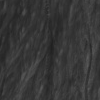
Atmospheric dust classification: not_dusty